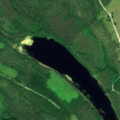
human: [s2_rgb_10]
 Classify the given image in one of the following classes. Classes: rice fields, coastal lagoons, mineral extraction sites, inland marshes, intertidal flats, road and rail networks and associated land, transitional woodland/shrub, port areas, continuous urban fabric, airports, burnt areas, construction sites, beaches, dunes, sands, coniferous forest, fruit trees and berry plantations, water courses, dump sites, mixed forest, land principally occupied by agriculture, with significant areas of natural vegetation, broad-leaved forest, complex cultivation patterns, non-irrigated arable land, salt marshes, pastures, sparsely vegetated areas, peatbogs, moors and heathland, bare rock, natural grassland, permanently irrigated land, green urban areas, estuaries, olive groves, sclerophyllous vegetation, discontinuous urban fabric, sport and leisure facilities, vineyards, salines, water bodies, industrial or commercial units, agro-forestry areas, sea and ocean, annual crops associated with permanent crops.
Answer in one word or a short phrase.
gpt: coniferous forest, transitional woodland/shrub, water bodies